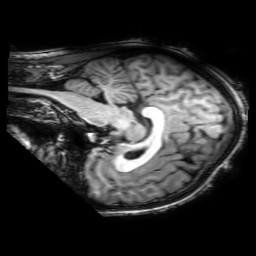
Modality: T1w
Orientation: sagittal
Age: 20
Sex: female
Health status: ill